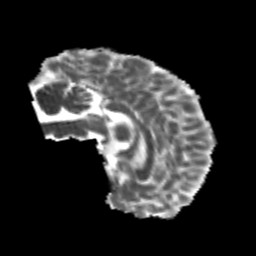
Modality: MD
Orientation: sagittal
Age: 22
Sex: female
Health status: healthy
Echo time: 0.074 s